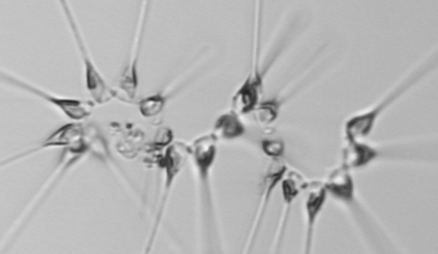
Label: Asterionellopsis_glacialis